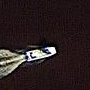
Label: civil